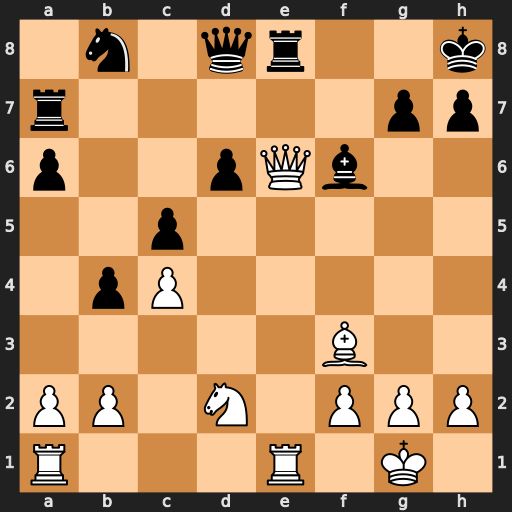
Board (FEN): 1n1qr2k/r5pp/p2pQb2/2p5/1pP5/5B2/PP1N1PPP/R3R1K1
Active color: w
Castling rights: -
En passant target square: -
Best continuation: Qxe8+ Qxe8 Rxe8#